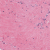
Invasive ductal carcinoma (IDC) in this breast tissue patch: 0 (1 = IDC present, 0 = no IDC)